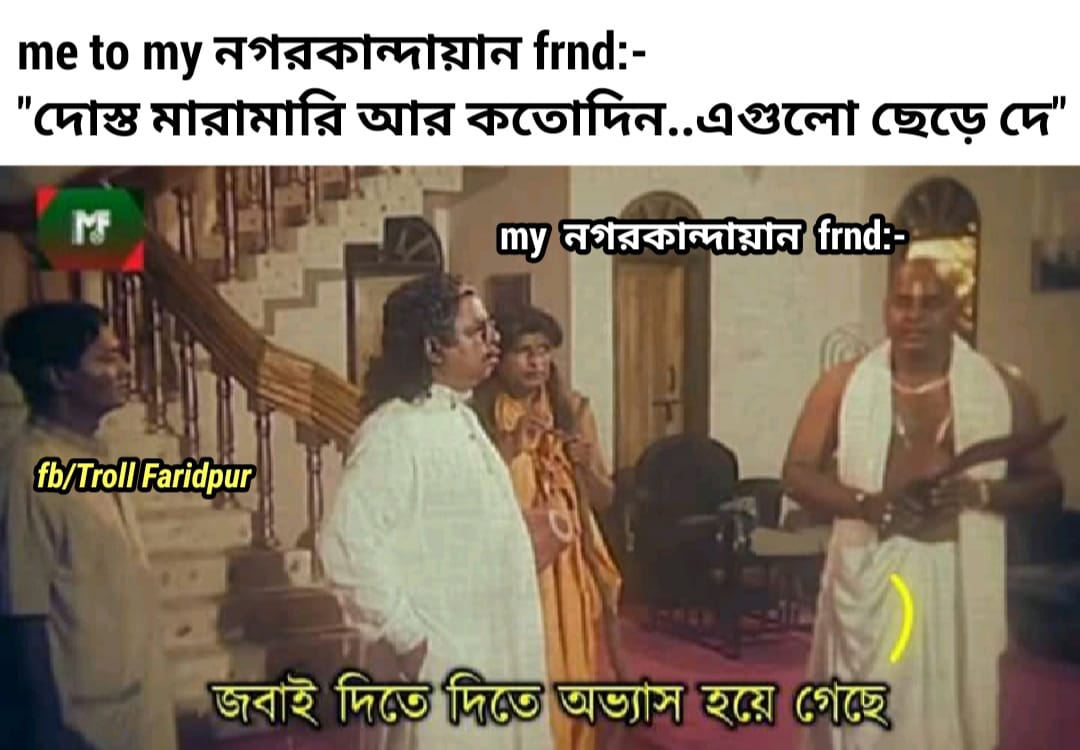
Caption: me to my নগরকান্দায়ান  frnd :-   " দোস্ত মারামারি আর কতোদিন ... এগুলো ছেড়ে দে "     জবাই দিতে দিতে অভ্যাস হয়ে গেছে
Label: hate